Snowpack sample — Buffalo Mountain, Silverthorne, Colorado, USA (2/22/26, 2:02 PM MST)
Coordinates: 39.622, -106.113
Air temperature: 33 °F
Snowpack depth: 63 cm
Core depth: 50 cm
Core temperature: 28.4 °F
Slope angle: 11°, slope face: 116°
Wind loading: low
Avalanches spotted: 0
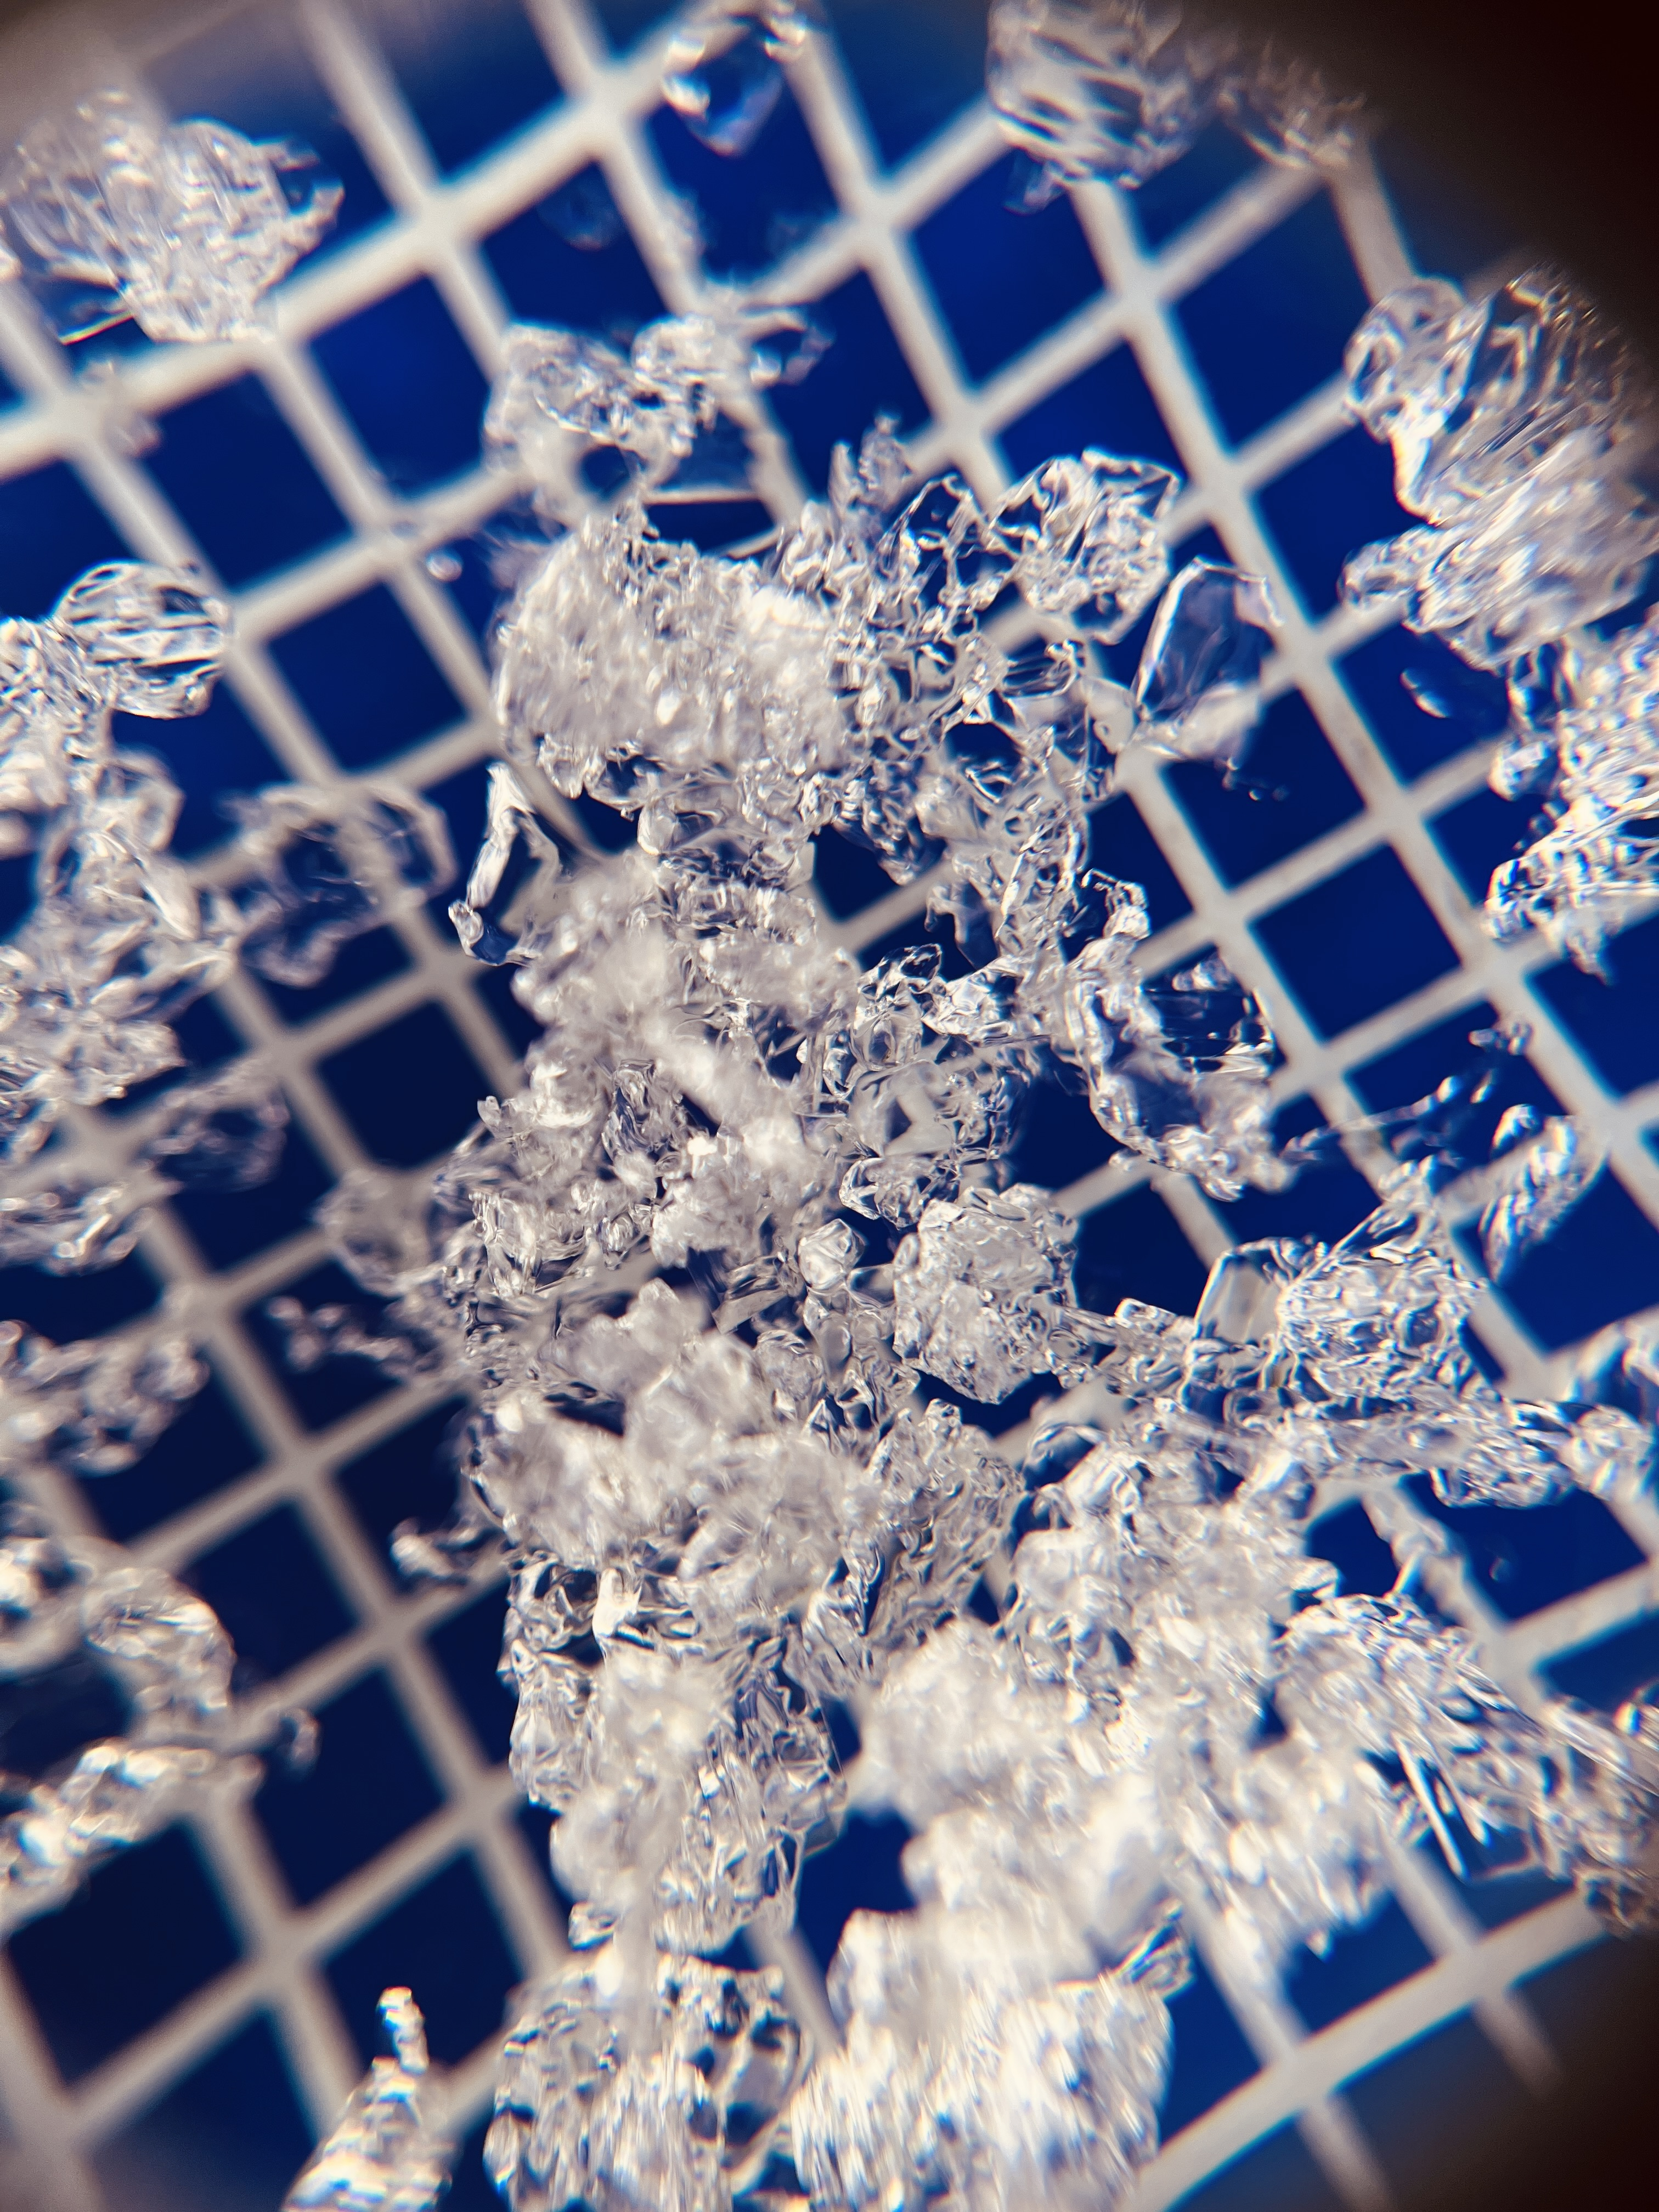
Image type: magnified_profile
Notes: In a firebreak similar to site 1, minimal wind loading with no spotted avalanches (not many faces in view though)